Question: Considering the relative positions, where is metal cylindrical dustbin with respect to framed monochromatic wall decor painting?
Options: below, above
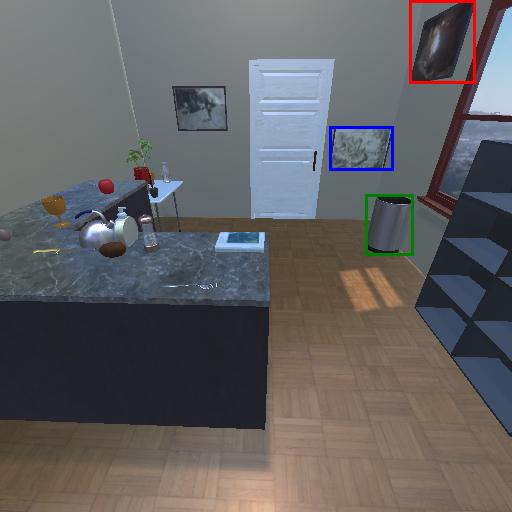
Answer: below